Question:
I have in where event_params.key = 'page_referrer'
but, i want to see in select values event_params.key = 'traffic_type'
I need both fields
I wanted to use JOIN tables with itself, but didn't work out
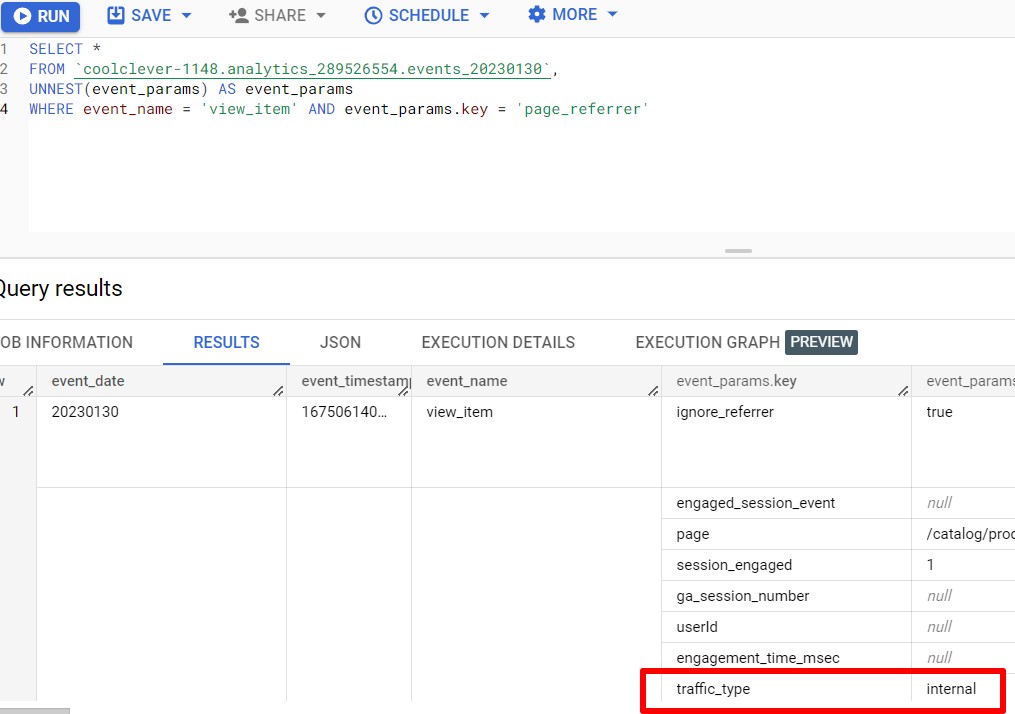
Answer: Would you try below ?
'''
SELECT (SELECT value.string_value FROM t.event_params WHERE key = 'traffic_type') traffic_type
FROM 'coolclever-1148.analytic_xxxxxx.events_20230130' t
WHERE event_name = 'view_item' AND 'page_referrer' IN UNNEST(event_params.key);
'''
#### Example Query
To show you working example with public dataset:
'''
SELECT (SELECT value.string_value FROM t.event_params WHERE key = 'page_location') page_location
FROM 'bigquery-public-data.ga4_obfuscated_sample_ecommerce.events_*' t
WHERE event_name = 'page_view' AND 'page_title' IN UNNEST(event_params.key);
'''
<URL>